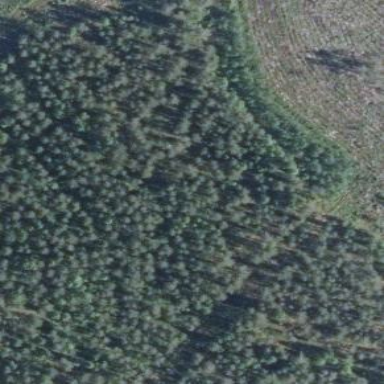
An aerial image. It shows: Woodland consisting mainly of needle-leaved trees.